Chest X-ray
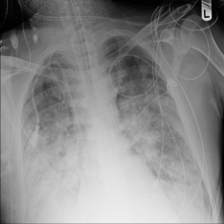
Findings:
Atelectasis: negative
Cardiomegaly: negative
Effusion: negative
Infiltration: negative
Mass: negative
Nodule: negative
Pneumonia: negative
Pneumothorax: negative
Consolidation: negative
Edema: negative
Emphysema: negative
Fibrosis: negative
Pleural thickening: negative
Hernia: negative